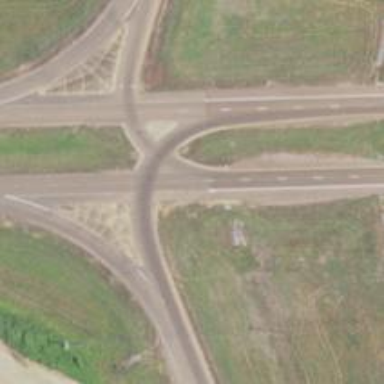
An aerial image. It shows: Trunk link highway.